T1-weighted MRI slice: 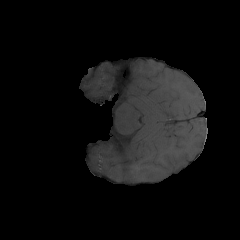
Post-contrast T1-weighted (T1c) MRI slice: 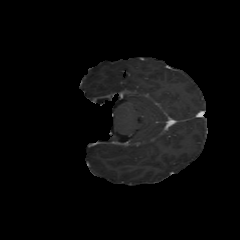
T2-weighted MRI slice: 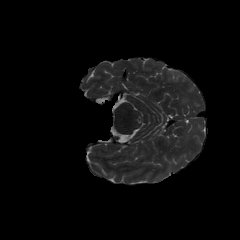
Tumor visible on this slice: no